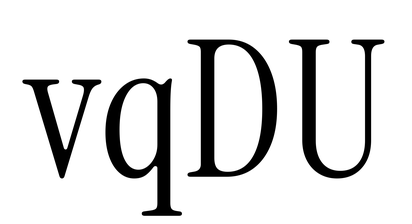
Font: InstrumentSerif-Regular